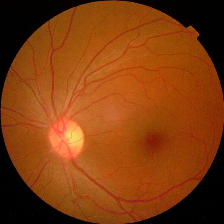
Diabetic retinopathy grade: No DR